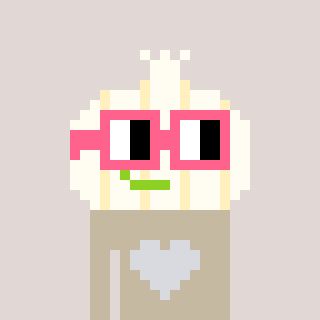
a pixel art character with square pink glasses, a garlic-shaped head and a bege-colored body on a warm background